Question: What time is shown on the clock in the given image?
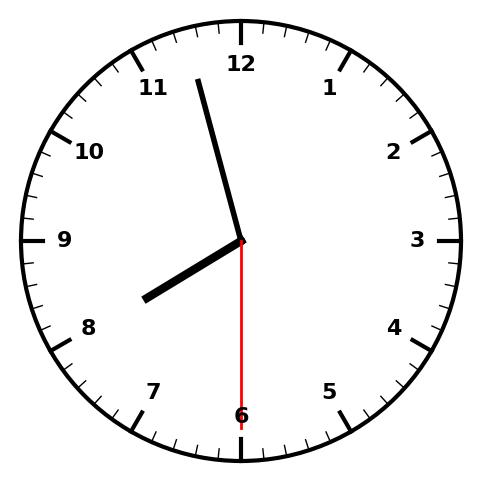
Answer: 07:57:30